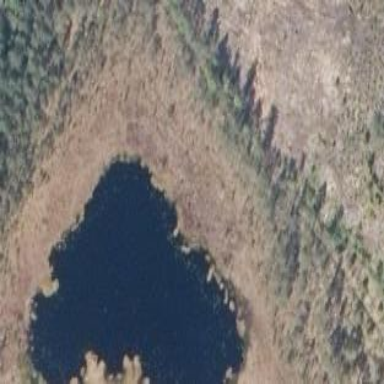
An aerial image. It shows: Pond surrounded by natural water.